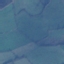
Label: Pasture